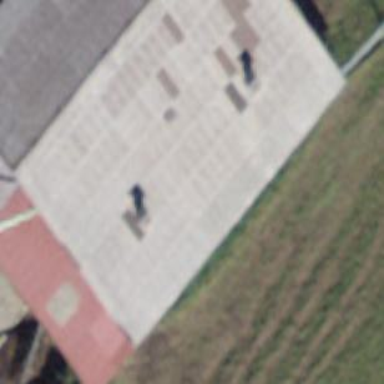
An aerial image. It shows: Rural barn.